Question: I have a dataframe that contains stock data and is grouped by stocks (see attached image for example), the index is each minute of data for each stock and the second column is the stock symbol.

I am trying to apply 'Pandas TA' indicators to the dataframe by using groupby so that each stock's data is treated separately and also uses Pandas TA's built-in multiprocessing. I have a main backtesting file that calls this function to add indicators to the raw data (raw data is Open, High, Low, Close, Volume), but this code only returns a blank dataframe.
'''
import pandas_ta as ta
def simple_strategy(df):
CustomStrategy = ta.Strategy(
name="Momo and Volatility",
description="SMA 50,200, BBANDS, RSI, MACD and Volume SMA 20",
ta=[
{"kind": "sma", "length": 20},
{"kind": "sma", "length": 60},
{"kind": "bbands", "length": 20},
]
)
df = df.groupby(['symbol']).apply(lambda x:
df.ta.strategy(CustomStrategy) ).reset_index(0,drop=True)
print(df)
'''
This is part of my main program that calls the above function to apply indicators to the dataframe.
'''
import numpy as np
import pandas as pd
from alpaca_trade_api.rest import REST, TimeFrame
import os
from datetime import datetime, timedelta, date
import time
import pandas_ta as ta
from strategies import simple_strategy
if __name__ == '__main__':
stocks = ['TSLA', 'AAPL', 'V', 'MSFT', 'TQQQ', 'SQQQ', 'ARKK', 'TLRY', 'XELA']
start = "2021-06-01"
end = "2021-12-22"
#Retrieve raw dataframe****************************************************
total_data = access_dataframe(start, end, stocks, dates)
#Apply indicators to dataframe *************************************
total_data = simple_strategy(total_data)
'''
Any solutions to applying 'Pandas TA' to a dataframe using groupby would be greatly appriceated.
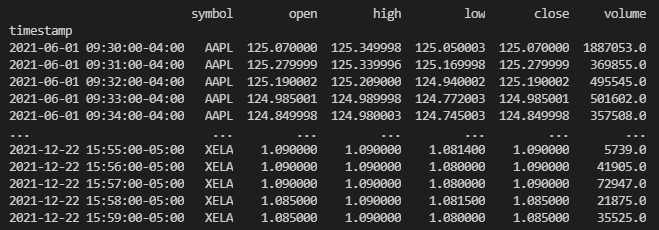
Answer: Two options 1) using 'apply()', 2) iterating over groups. For my dataframe with just three symbols and shape 'df.shape (12096, 7)', both methods took the same time using '%%timeit - 3.4 seconds'. You can do some testing on larger dataframes to see if one method is faster than other.
'''
CustomStrategy = ta.Strategy(
name="Momo and Volatility",
description="SMA 50,200, BBANDS, RSI, MACD and Volume SMA 20",
ta=[
{"kind": "sma", "length": 20},
{"kind": "sma", "length": 60},
{"kind": "bbands", "length": 20}
]
)
def apply_strat(x):
x.ta.strategy(CustomStrategy)
return x
newdf = df.groupby(['Symbol']).apply(apply_strat)
'''
'''
df_list = []
dfg = df.groupby(['Symbol'])
for grp in dfg.groups:
x = dfg.get_group(grp).copy()
x.ta.strategy(CustomStrategy)
df_list.append(x)
newdf = pd.concat(df_list)
'''